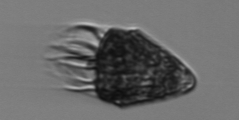
Label: Strombidium_morphotype2